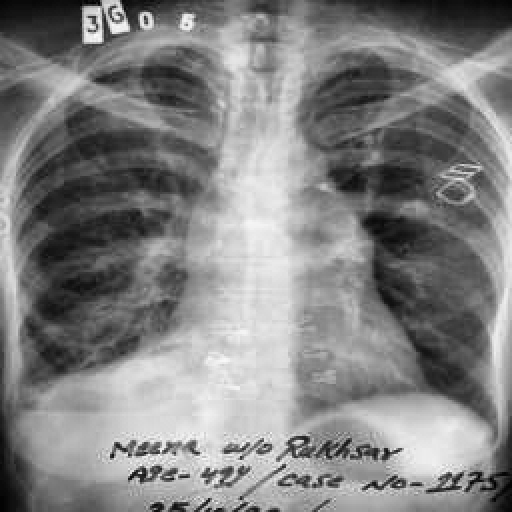
Finding: TUBERCULOSIS